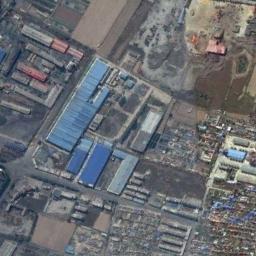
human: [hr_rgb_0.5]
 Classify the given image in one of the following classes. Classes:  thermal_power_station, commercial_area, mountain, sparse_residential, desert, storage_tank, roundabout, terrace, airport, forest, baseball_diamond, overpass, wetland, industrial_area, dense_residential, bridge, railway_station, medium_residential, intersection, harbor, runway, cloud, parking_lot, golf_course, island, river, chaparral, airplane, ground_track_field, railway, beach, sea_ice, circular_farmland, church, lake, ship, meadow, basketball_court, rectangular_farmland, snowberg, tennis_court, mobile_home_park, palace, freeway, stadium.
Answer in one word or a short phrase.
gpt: industrial_area